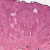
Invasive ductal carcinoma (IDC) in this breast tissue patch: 0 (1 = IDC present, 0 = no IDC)